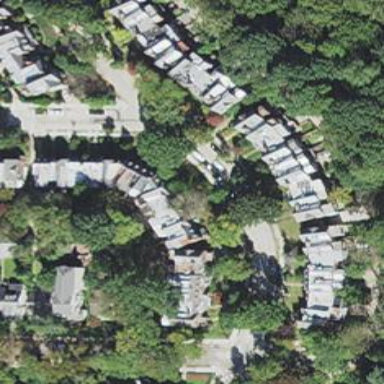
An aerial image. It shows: Curved geometry is featured in the image.